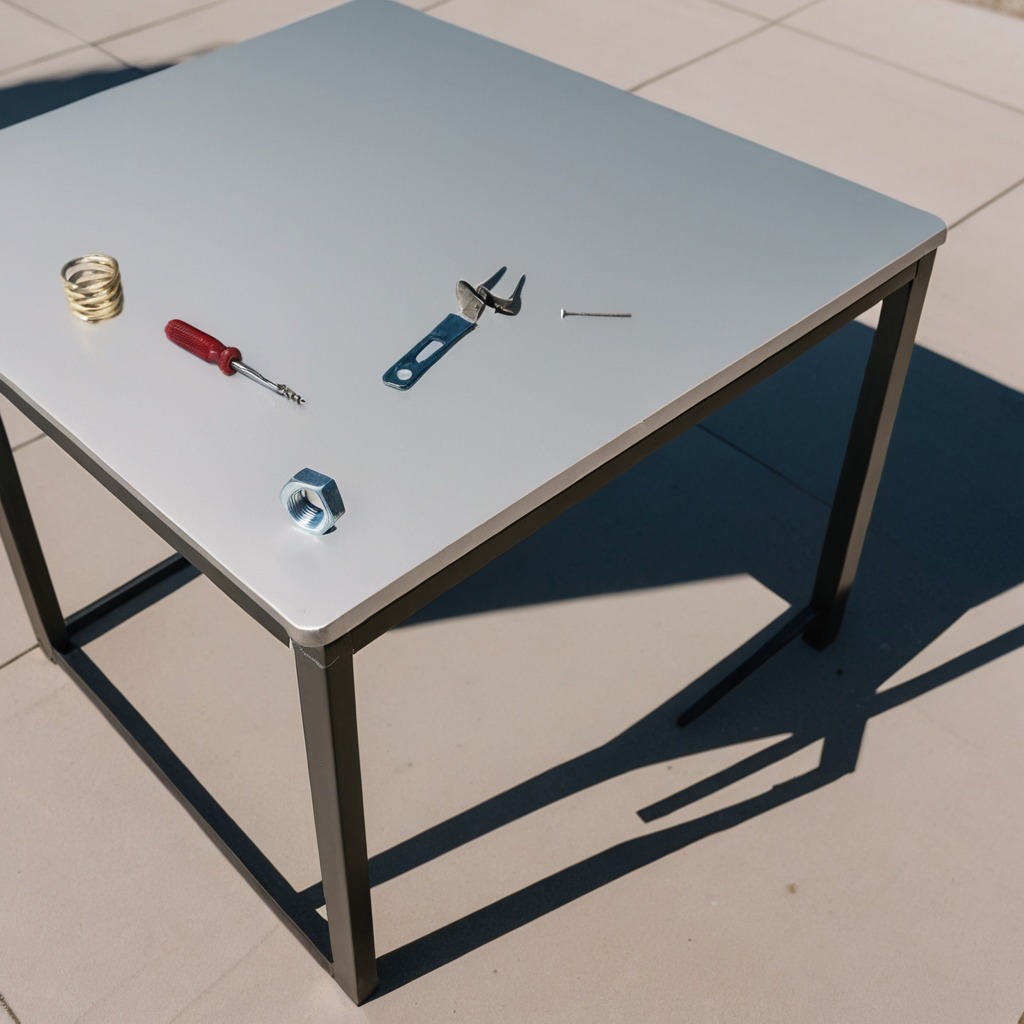
An iron nail, a coiled metal spring, a screwdriver, a metal nut, and a wrench are lying on the table.